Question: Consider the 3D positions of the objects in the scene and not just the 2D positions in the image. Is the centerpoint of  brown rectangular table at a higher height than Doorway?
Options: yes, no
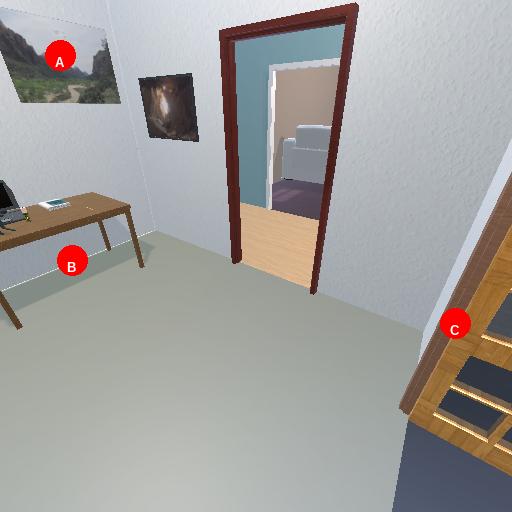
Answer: yes